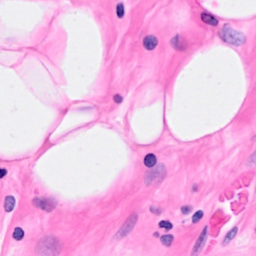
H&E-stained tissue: Breast